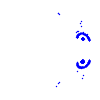
Particle: electron